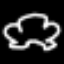
Label: frog